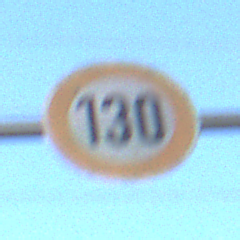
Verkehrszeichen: Geschwindigkeit130
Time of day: Dawn
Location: Outdoor (Nature)
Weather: Clear
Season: NotSpecified
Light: Natural